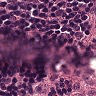
Metastatic tissue present: no